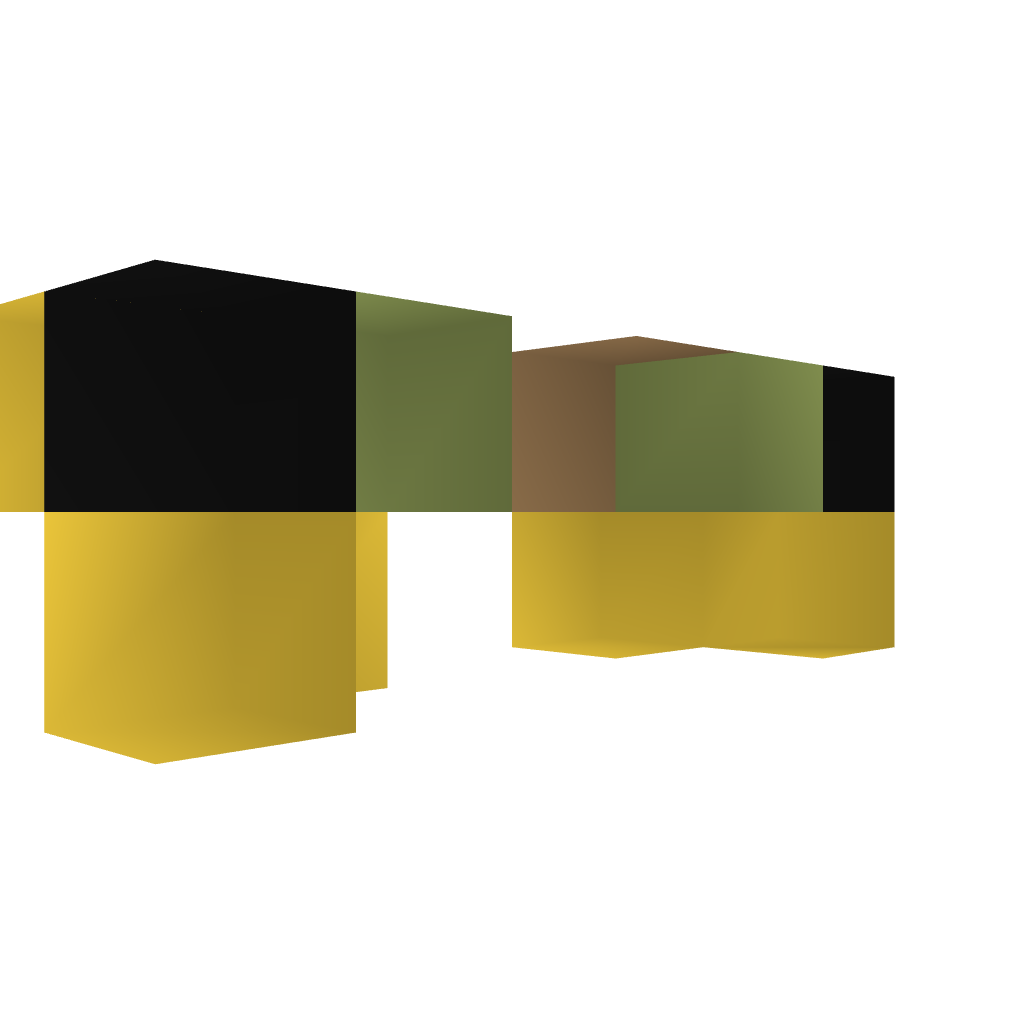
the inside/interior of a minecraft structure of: Clock Timer (Small)